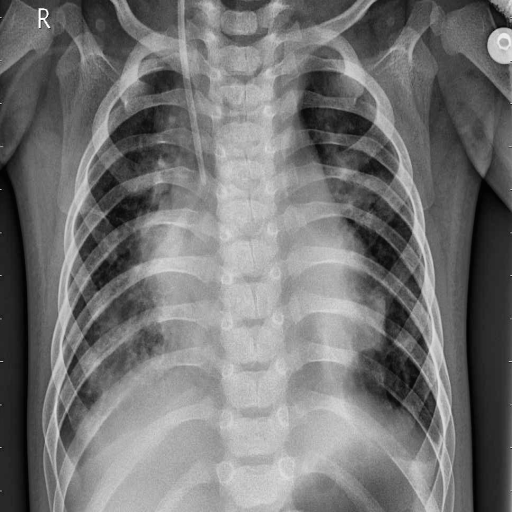
Finding: PNEUMONIA